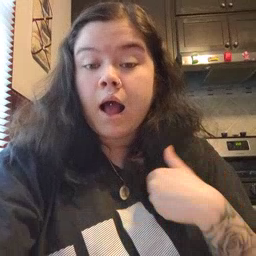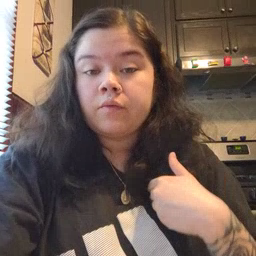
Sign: have